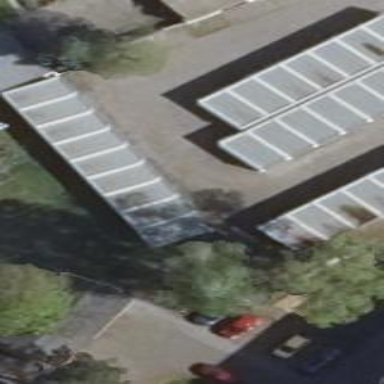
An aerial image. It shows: Group of garages.